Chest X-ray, PA view. Patient: 48 years old, sex M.
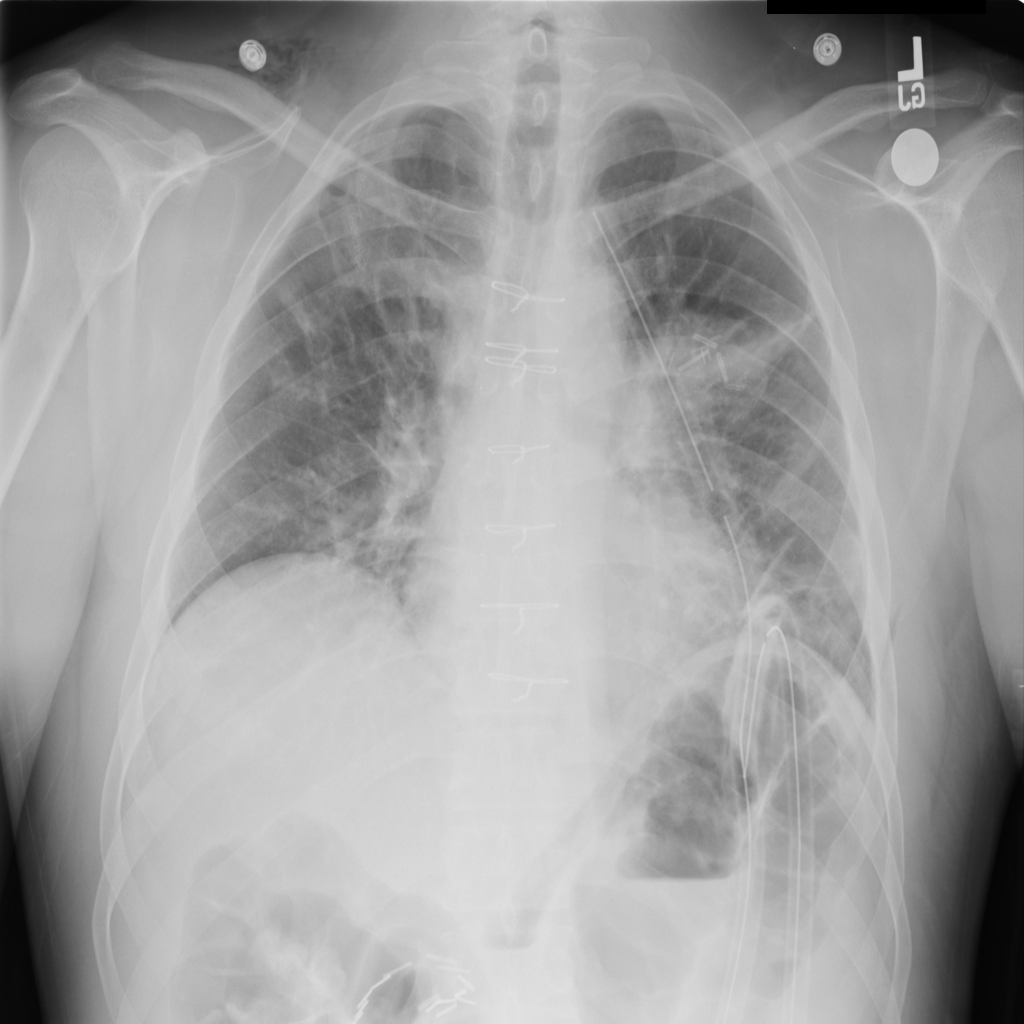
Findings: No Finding